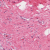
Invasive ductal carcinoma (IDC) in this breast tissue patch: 0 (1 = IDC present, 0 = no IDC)